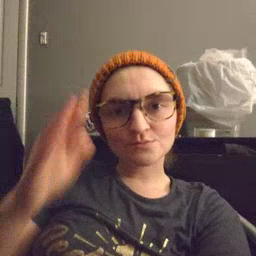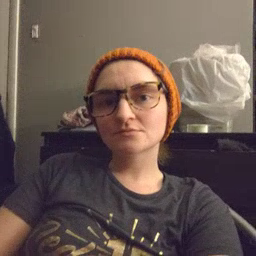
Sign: hat